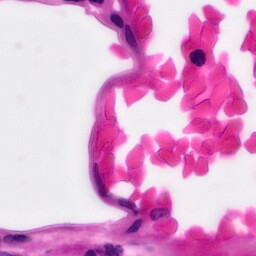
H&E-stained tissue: Pancreatic